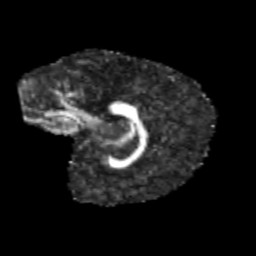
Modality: FA
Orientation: sagittal
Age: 11
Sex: male
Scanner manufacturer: siemens
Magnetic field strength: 3 T
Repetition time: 3.8 s
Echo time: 0.07 s